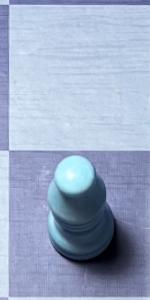
Label: Bishop_White